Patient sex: M
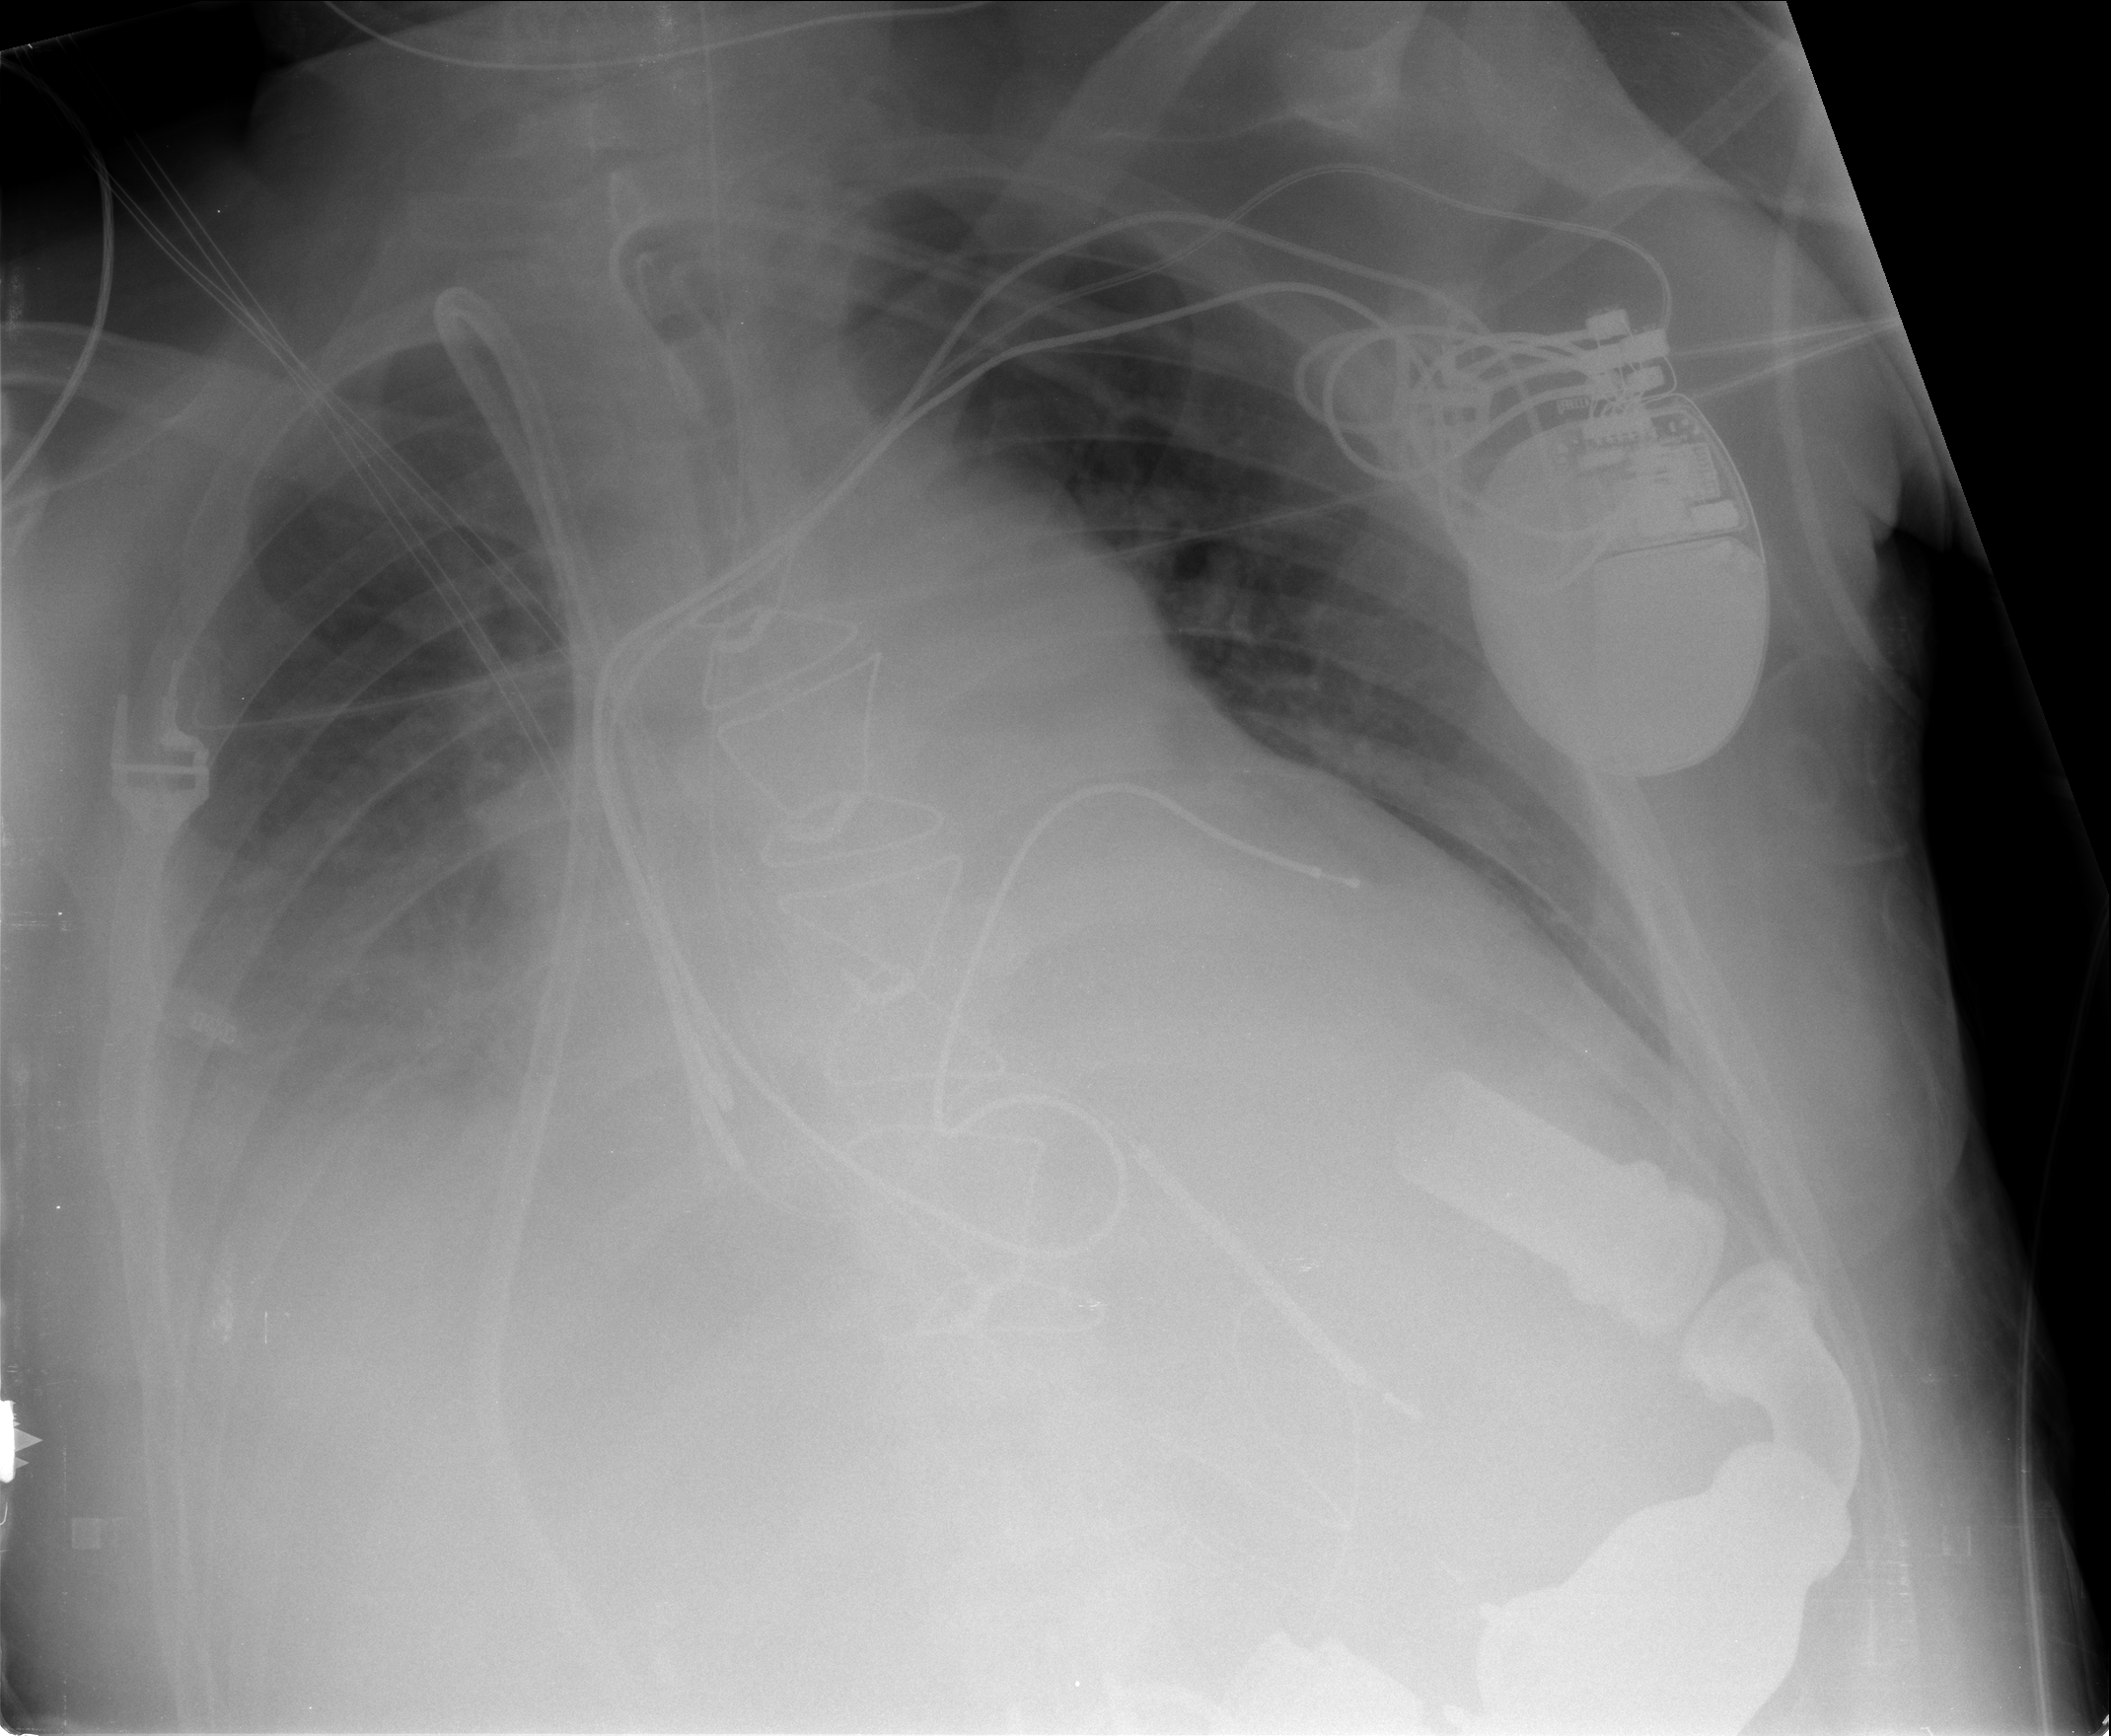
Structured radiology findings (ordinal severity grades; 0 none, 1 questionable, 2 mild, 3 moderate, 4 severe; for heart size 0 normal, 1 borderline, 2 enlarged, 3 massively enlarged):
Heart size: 2
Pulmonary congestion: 2
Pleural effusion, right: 2
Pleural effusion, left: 2
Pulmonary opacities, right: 0
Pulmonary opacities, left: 0
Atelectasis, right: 2
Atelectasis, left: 2